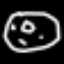
Label: donut